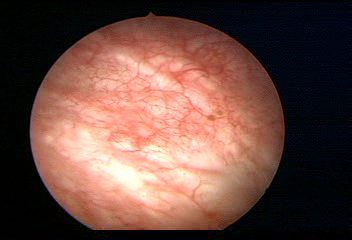
Modality: WLC
Class: Normal mucosa
Bladder cancer association: No